Aerial crown-view tile of a tropical tree (Barro Colorado Island, Panama), acquired 20241112:
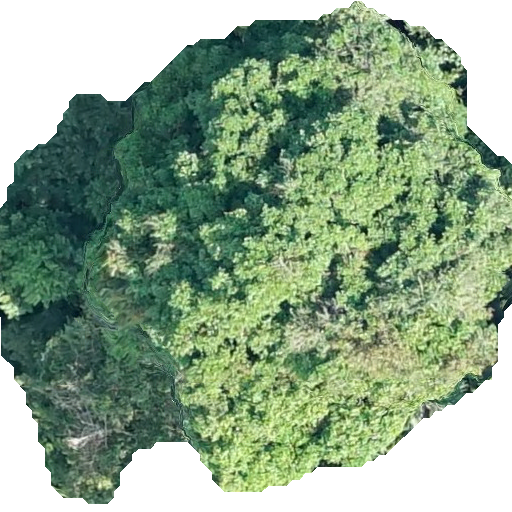
Species: Prioria copaifera
GBIF accepted scientific name: Prioria copaifera
Crown area: 310.055 m²